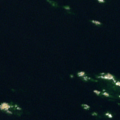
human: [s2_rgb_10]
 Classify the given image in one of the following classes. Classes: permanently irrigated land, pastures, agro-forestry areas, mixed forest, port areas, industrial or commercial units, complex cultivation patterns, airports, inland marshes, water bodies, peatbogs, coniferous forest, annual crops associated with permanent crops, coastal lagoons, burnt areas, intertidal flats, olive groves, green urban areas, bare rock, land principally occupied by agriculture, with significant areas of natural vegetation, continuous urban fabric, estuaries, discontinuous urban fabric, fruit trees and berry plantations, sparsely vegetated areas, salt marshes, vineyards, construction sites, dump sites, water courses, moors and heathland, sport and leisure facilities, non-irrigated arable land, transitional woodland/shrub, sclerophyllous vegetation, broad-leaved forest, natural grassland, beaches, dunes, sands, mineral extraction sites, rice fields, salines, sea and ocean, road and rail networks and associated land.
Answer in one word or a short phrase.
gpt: sea and ocean